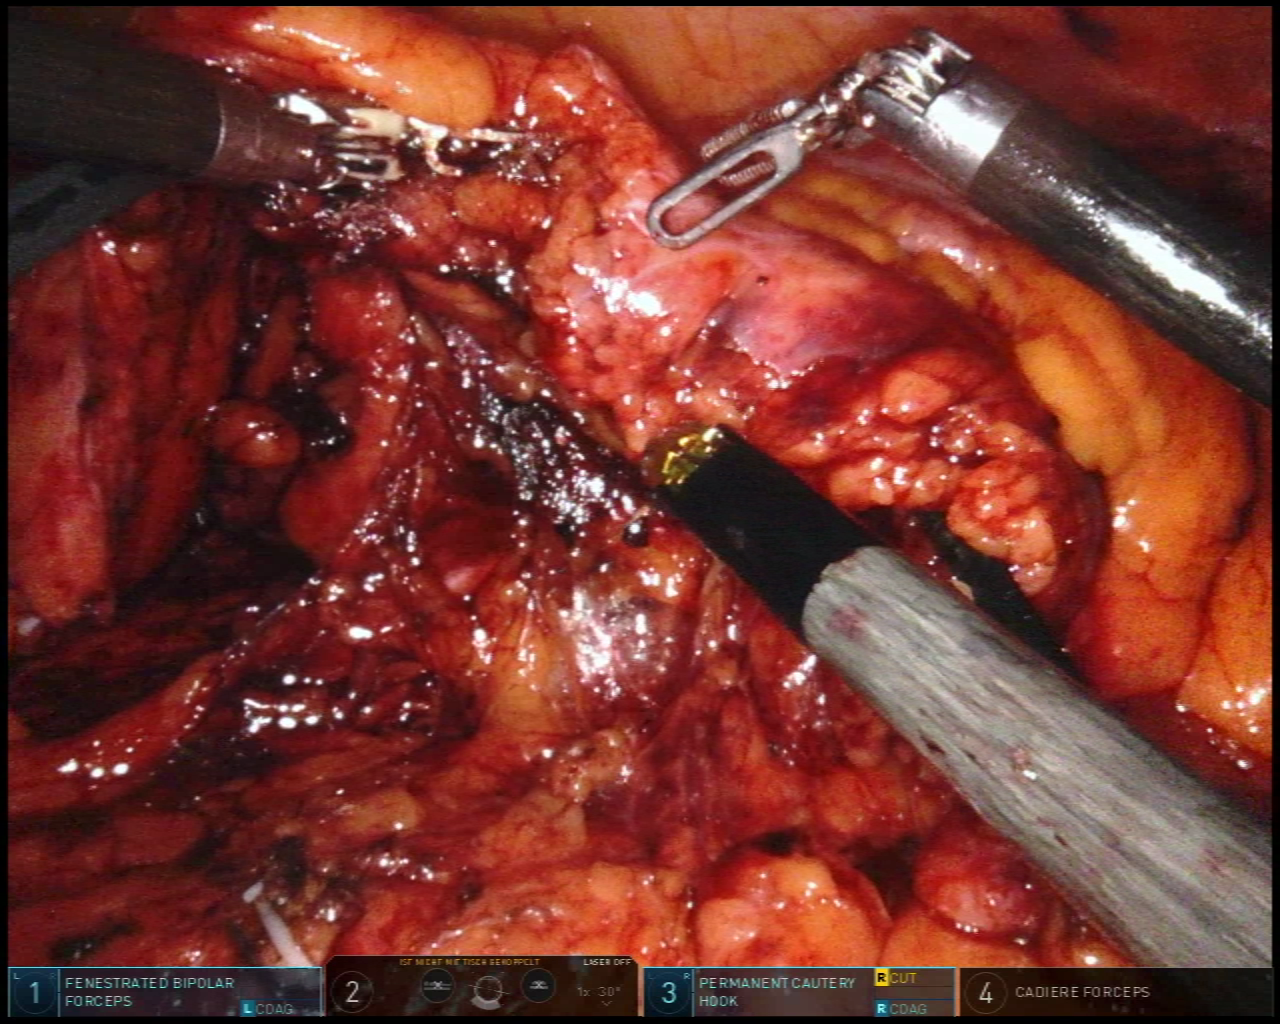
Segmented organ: ureter
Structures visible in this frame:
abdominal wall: yes
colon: yes
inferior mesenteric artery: no
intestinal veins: no
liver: no
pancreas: no
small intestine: no
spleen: no
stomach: no
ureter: yes
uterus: no
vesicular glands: no